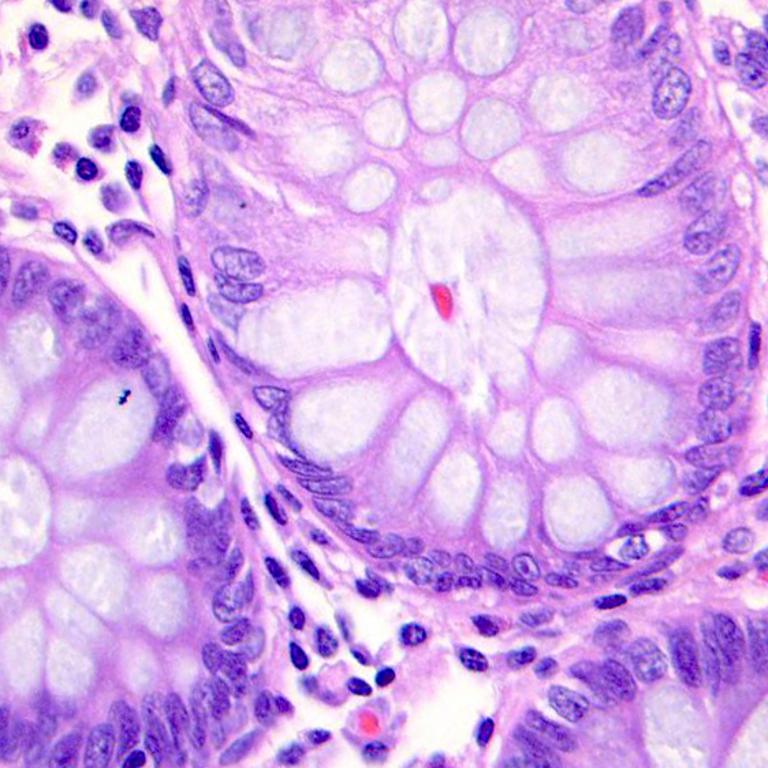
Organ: colon
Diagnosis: benign